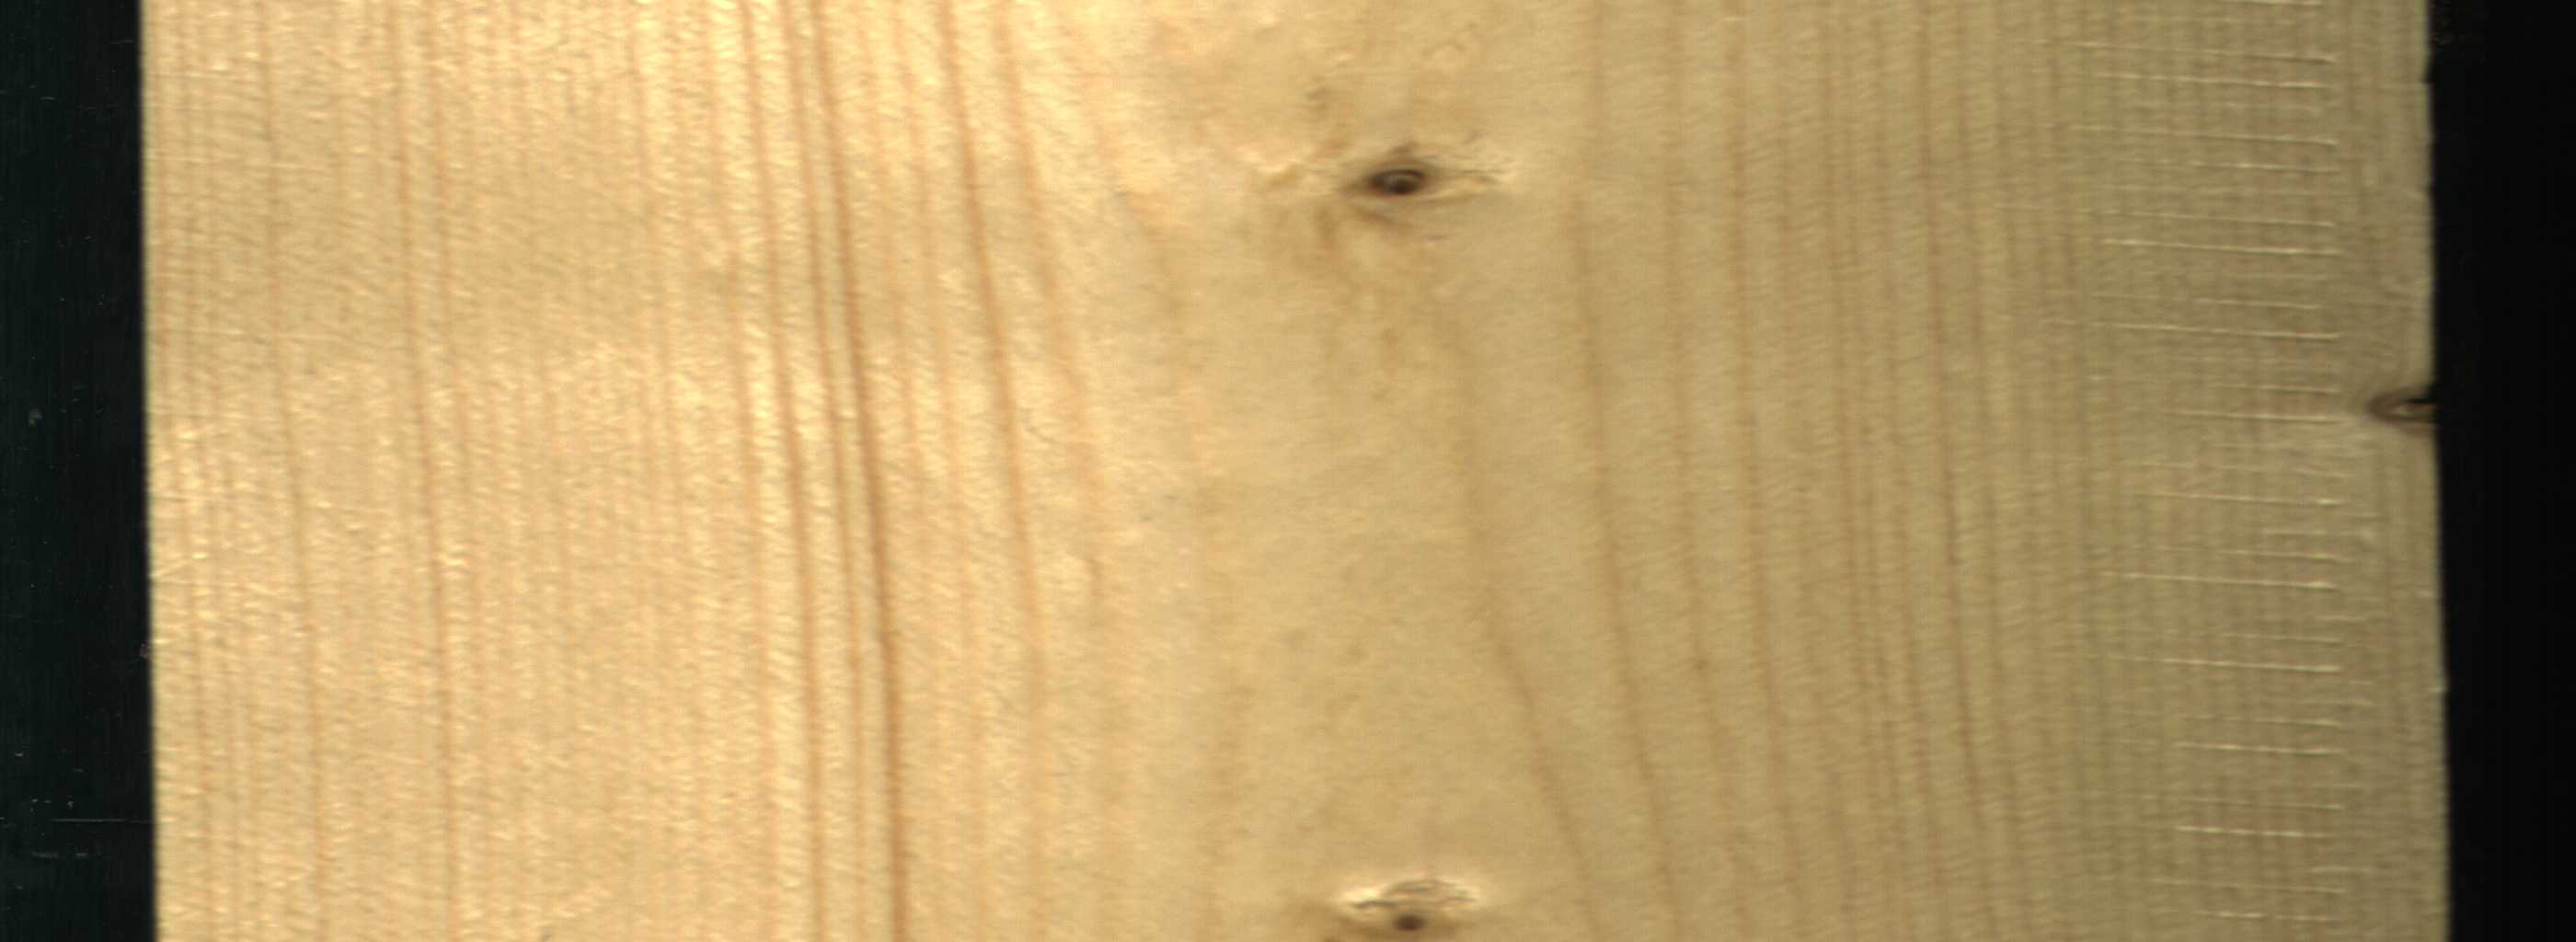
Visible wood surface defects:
Live_Knot
Live_Knot
Live_Knot